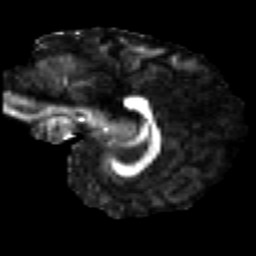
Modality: FA
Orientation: sagittal
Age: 23
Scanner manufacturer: siemens
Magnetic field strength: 3 T
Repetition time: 2.2 s
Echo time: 0.084 s